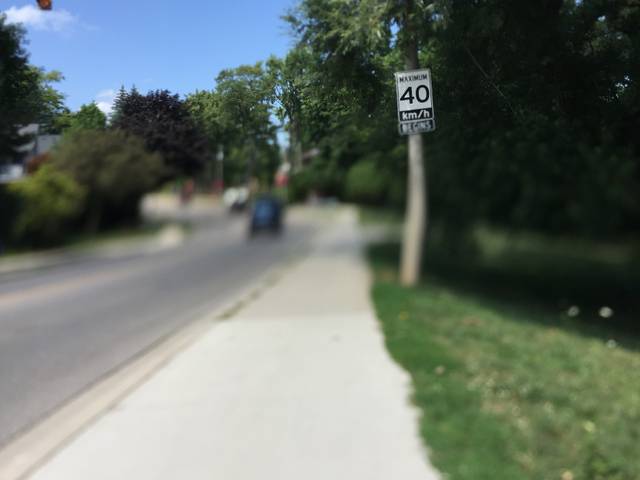
Region: Canada
Coordinates: 43.374, -80.98